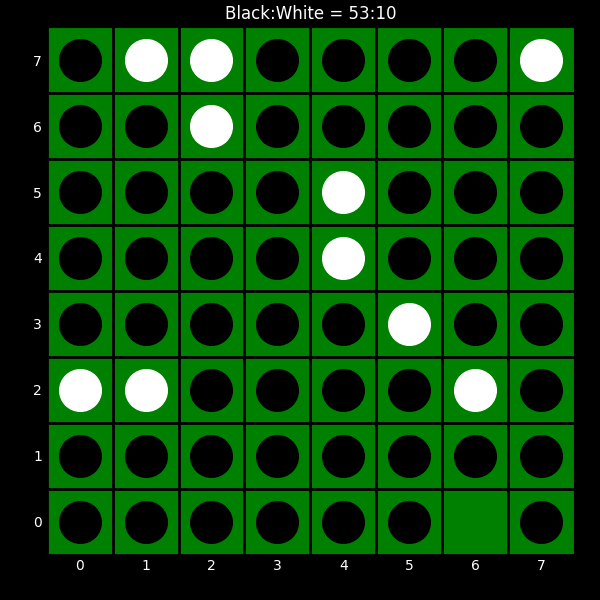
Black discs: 53
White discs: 10